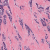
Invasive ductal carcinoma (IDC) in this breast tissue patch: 1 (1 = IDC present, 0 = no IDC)